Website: macys
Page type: gifting
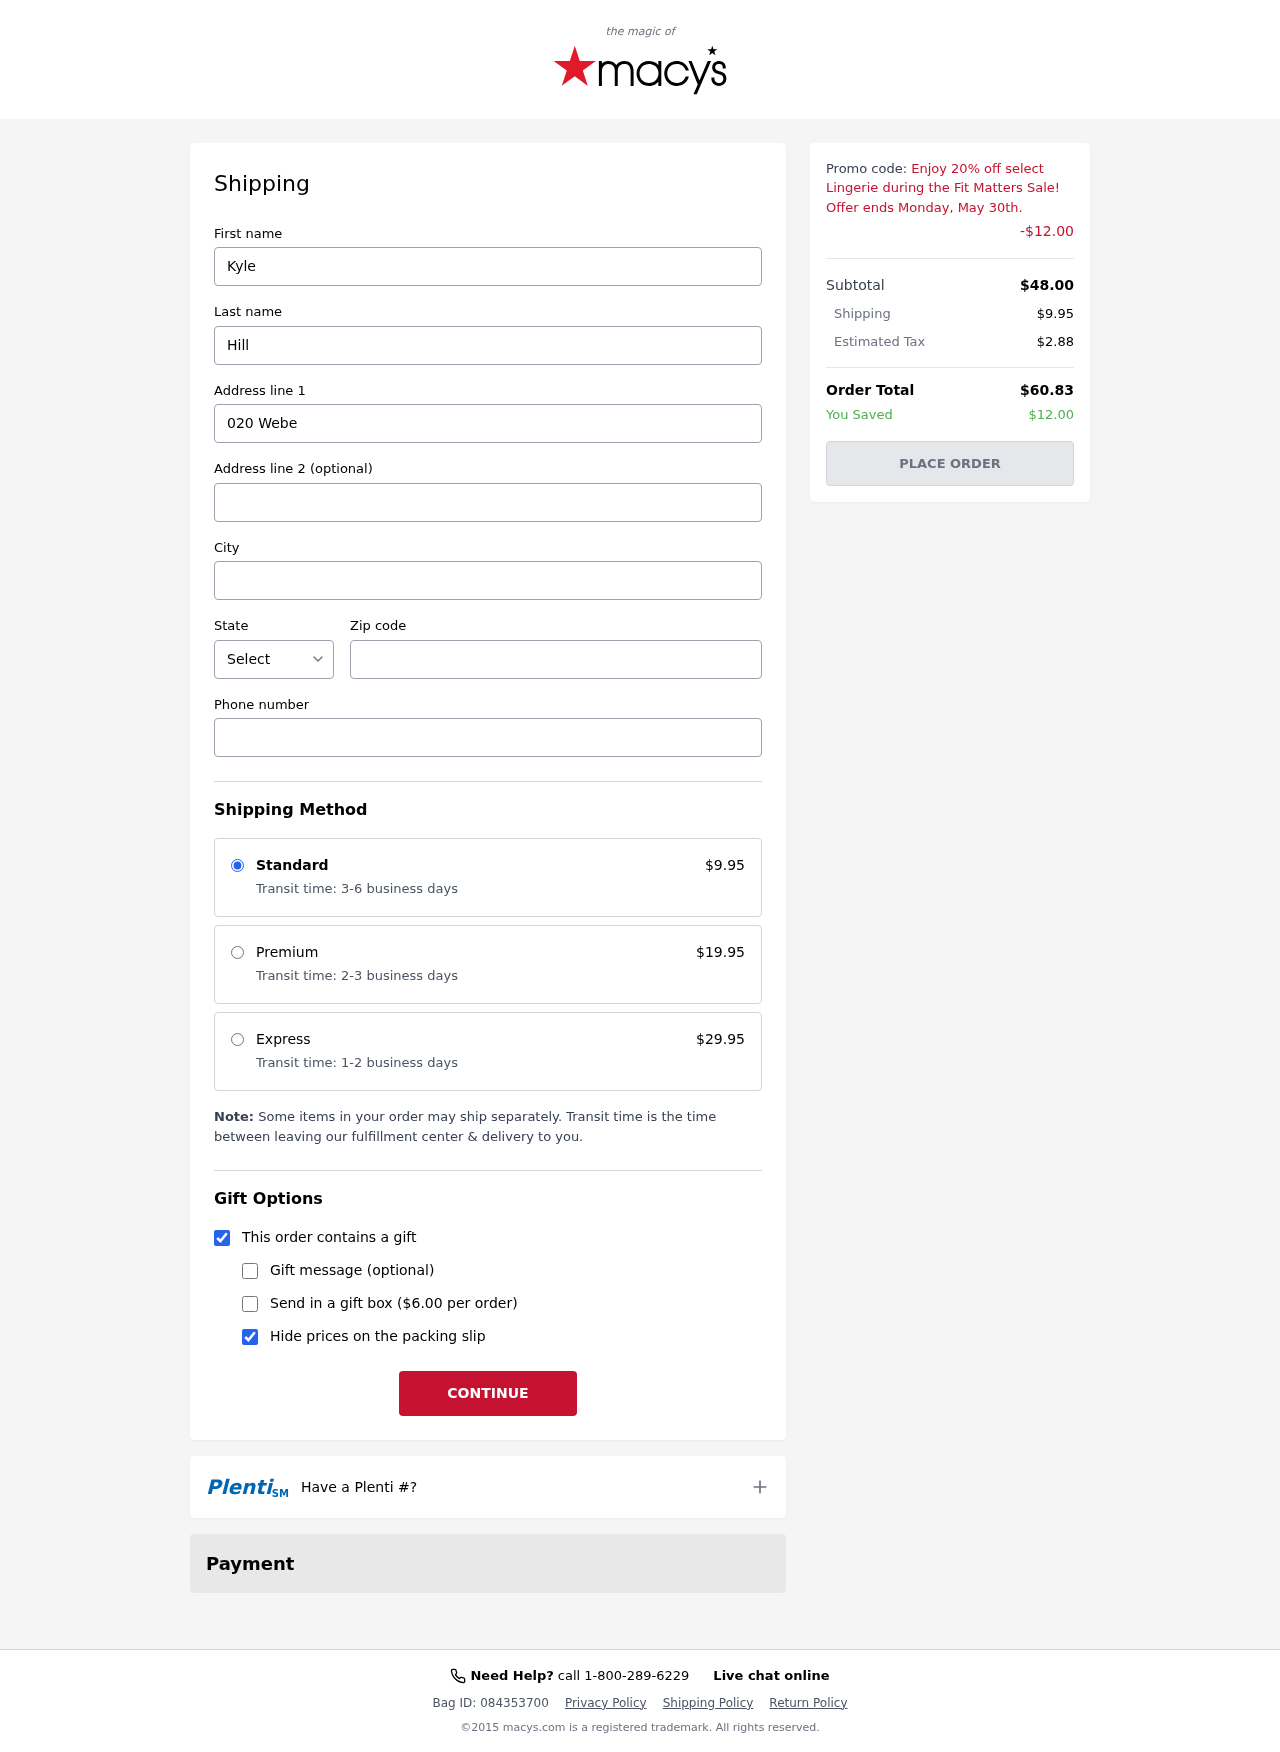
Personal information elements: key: PII_CITY
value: Martinezbury
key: PII_FIRSTNAME
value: Kyle
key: PII_LASTNAME
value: Hill
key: PII_PHONE
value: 9528695178
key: PII_POSTCODE
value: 10056
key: PII_STATE_ABBR
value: NY
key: PII_STREET
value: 020 Weber Locks
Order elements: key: ORDER_SHIPPING_COST
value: $9.95
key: ORDER_DISCOUNT
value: -$12.00
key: ORDER_SUBTOTAL
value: $48.00
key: ORDER_TAX
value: $2.88
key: ORDER_TOTAL
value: $60.83
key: ORDER_SAVINGS
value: $12.00